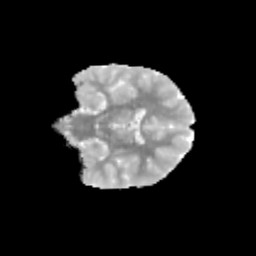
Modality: MD
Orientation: coronal
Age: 10
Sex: female
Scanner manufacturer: siemens
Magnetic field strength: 3 T
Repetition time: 3.8 s
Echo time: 0.07 s